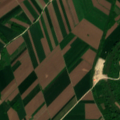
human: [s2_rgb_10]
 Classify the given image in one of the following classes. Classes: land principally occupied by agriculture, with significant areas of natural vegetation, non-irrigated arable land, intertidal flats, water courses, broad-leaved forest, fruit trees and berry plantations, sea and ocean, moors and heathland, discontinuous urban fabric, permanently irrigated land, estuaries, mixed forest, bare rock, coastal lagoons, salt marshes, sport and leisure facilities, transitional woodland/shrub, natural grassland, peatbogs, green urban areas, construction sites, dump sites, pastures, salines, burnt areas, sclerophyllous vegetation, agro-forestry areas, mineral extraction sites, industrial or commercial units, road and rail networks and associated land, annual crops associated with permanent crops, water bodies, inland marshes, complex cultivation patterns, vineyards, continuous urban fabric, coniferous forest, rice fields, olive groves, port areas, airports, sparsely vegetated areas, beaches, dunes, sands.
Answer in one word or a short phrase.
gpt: non-irrigated arable land, complex cultivation patterns, transitional woodland/shrub